Question: I received couple of screenshots from a user indicating that the 'CCMenuItemFont' and 'CCLabelTTF' do not appear on a Macbook retina device. All the images in the application are correctly shown while the text doesn't appear correctly.
A code sample of one of the labels:
'''
CCLabelTTF *label=[CCLabelTTF labelWithString:answer fontName:@"Helvetica" fontSize:30];
[label setColor:ccc3(255, 255, 255)];
[label setPosition:ANSWER_POSITION];
[self addChild:label];
'''
I am using two languages in the application. The english words appear as a small wave while the others don't appear at all. A screenshot to show an english word:

Unfortunately, I don't have access to a Retina device, and the following method is not working for me to debug the problem: <URL>
Any ideas how to solve this problem?
Thanks in advance
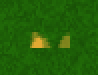
Answer: The problem was in the version of cocos2d that I was using (2.0V). Either use 2.1 or apply the solution mentioned in this link:
<URL>
The solution that worked correctly for both languages was adding the following line in CCTexture2D:
'''
[[NSAffineTransform transform] set];
'''